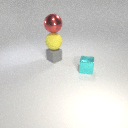
large yellow rubber sphere below large red metal sphere